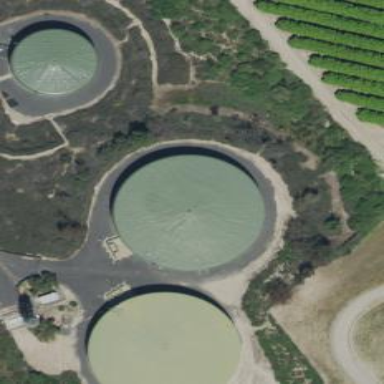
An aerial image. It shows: Building with storage tank.